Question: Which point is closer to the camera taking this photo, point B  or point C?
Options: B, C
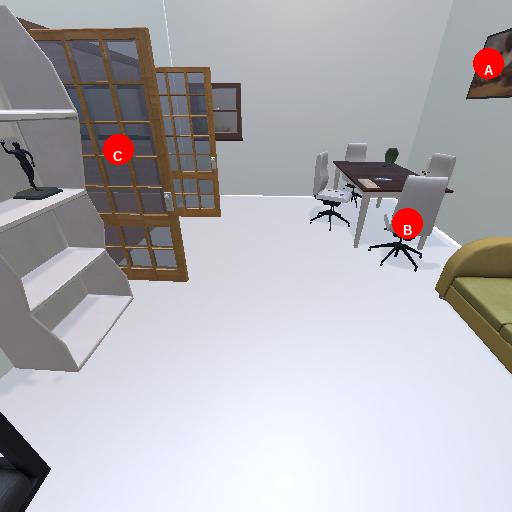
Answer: B